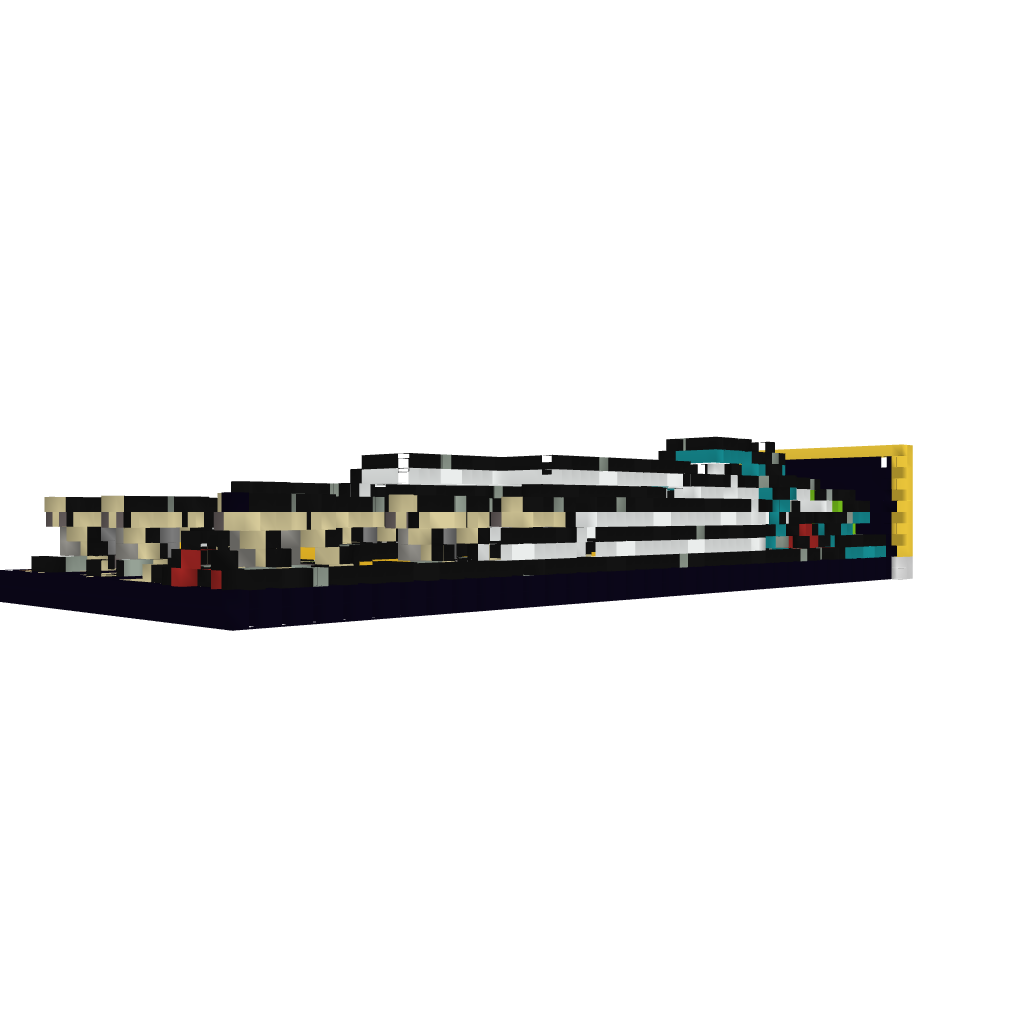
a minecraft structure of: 4x4 Screen